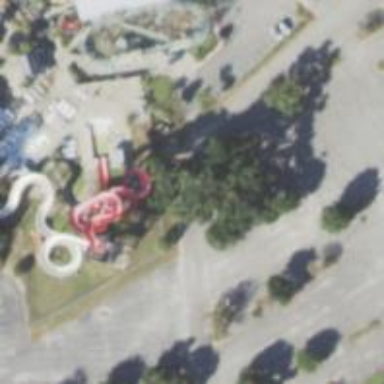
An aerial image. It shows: Water slide attraction.